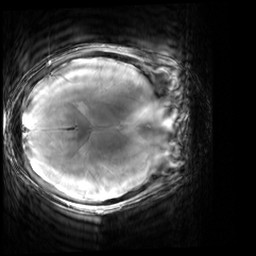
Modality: T2starw
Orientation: axial
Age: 19
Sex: female
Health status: healthy
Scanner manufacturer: siemens
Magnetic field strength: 3 T
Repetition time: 0.7 s
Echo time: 0.02 s